一年级 · 组合几何学
用 (

可以拼出一个

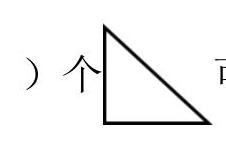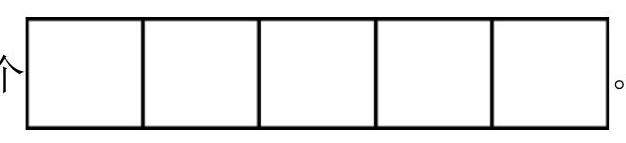
答案: 10